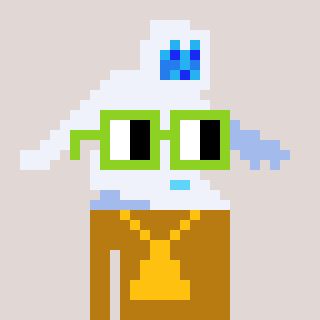
a pixel art character with square light green glasses, a yeti-shaped head and a gold-colored body on a warm background